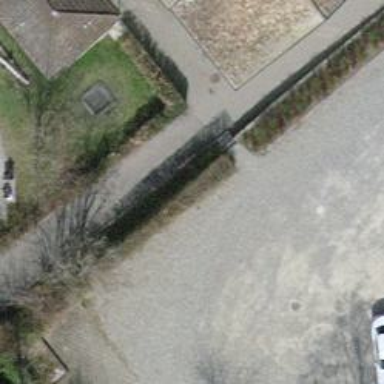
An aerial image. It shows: Concrete steps.